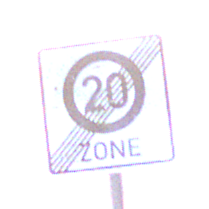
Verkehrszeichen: EndeZone20
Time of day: SunriseSunset
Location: Outdoor (Urban)
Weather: Clear
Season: NotSpecified
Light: Natural